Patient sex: M
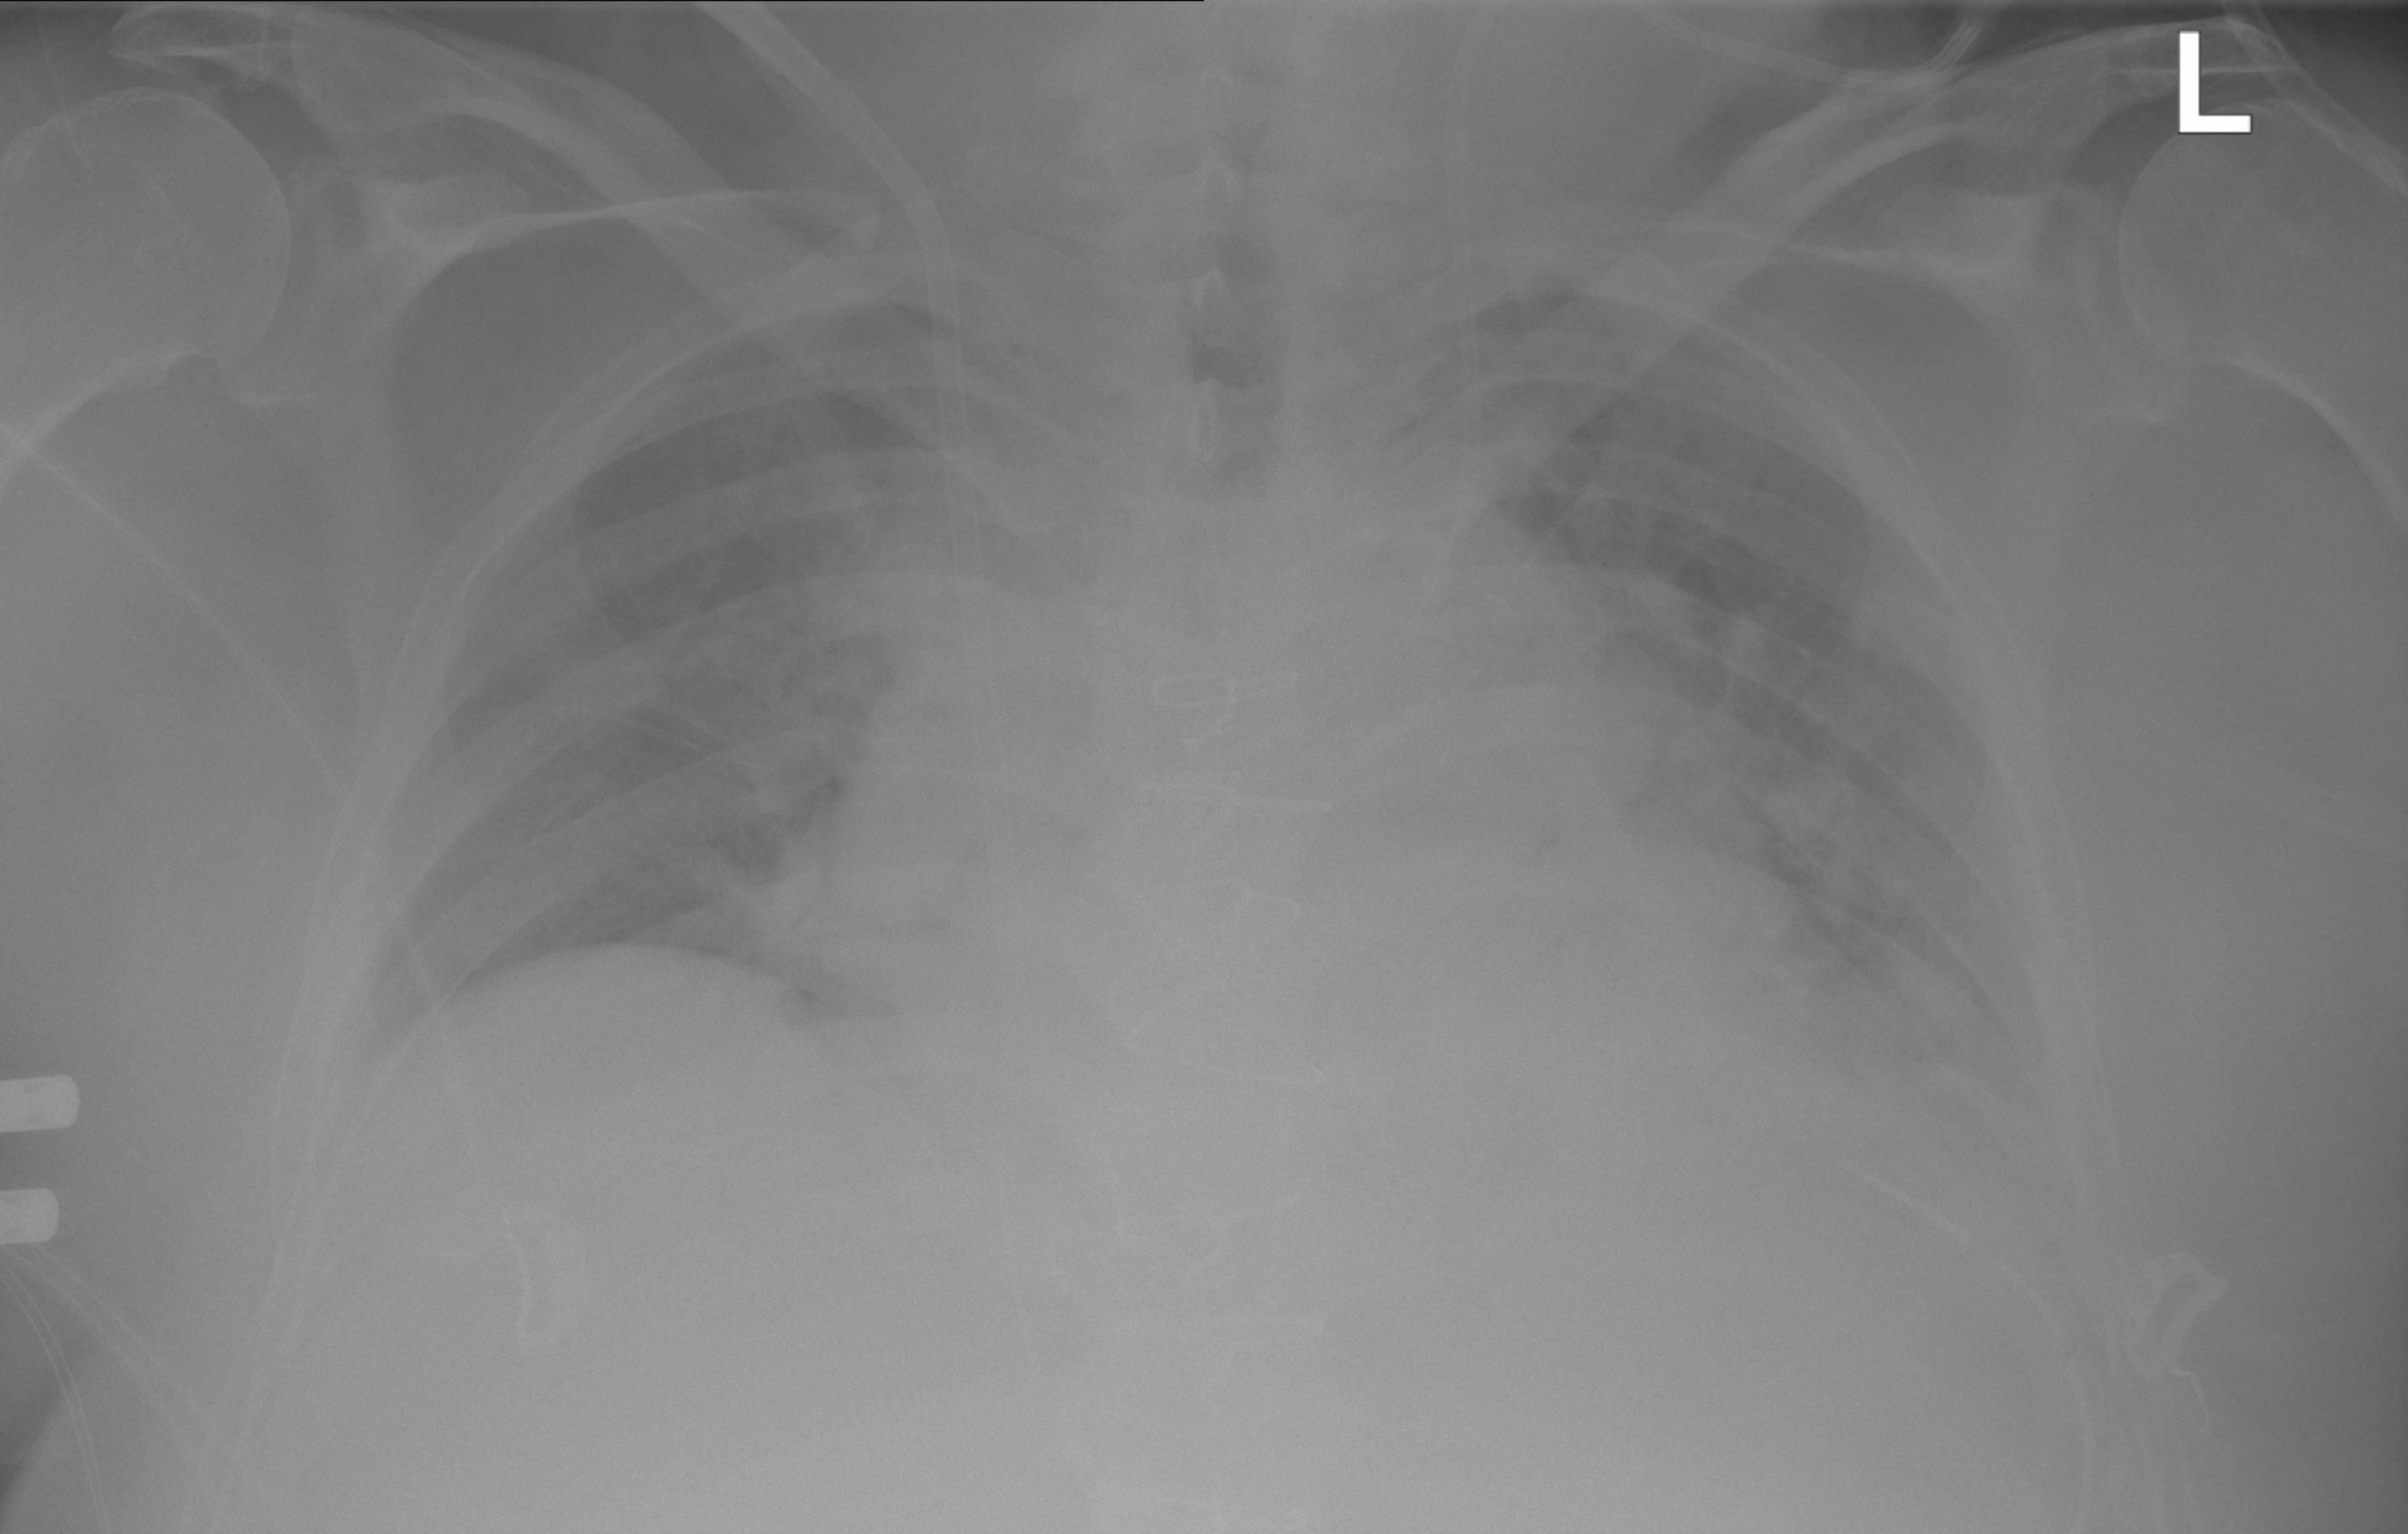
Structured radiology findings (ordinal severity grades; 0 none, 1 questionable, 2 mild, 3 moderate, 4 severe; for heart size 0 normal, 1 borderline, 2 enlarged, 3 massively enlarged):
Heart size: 0
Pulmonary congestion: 0
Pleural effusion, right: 0
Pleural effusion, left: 0
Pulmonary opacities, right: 0
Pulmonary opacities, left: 0
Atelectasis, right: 0
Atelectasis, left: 1